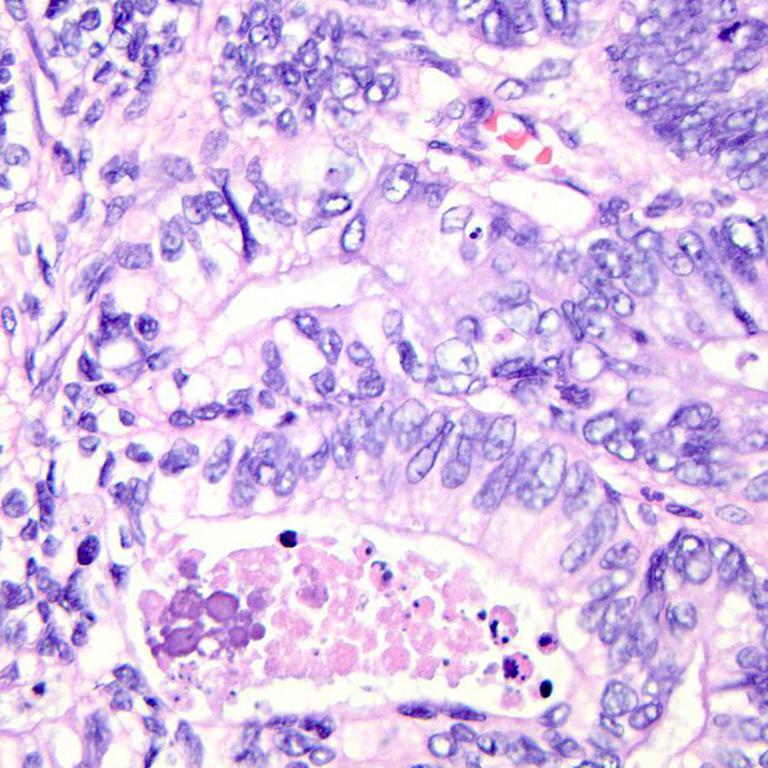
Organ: colon
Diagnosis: adenocarcinomas